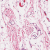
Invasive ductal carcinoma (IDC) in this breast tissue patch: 0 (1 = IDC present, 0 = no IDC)